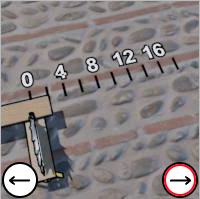
Task: length
Answer: 2
First scale value: 4.0